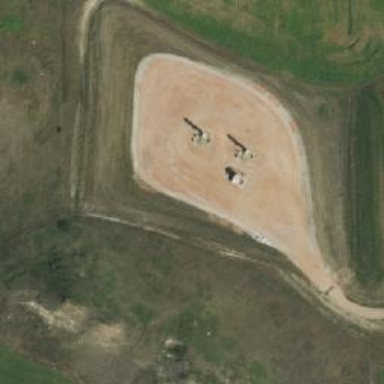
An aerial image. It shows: Petroleum well.